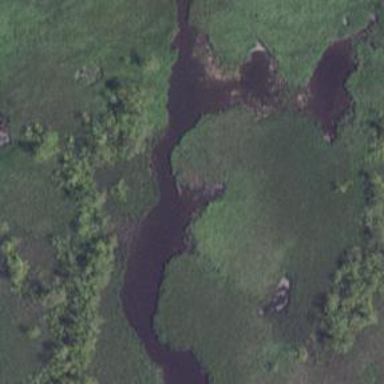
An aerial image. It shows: Pond surrounded by natural water.